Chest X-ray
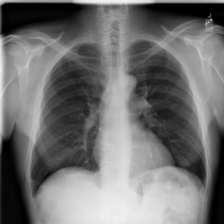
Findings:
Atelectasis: positive
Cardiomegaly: negative
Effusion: positive
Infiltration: negative
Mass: negative
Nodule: negative
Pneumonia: negative
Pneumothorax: negative
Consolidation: negative
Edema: negative
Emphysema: negative
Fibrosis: negative
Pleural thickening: positive
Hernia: negative